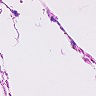
Metastatic tissue present: no